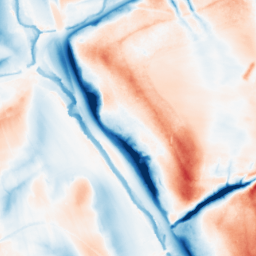
Category: classical
Decomposition family: gaussian_anisotropic
Decomposition parameters: sigma_x: 20
sigma_y: 5
Upsampling method: linear_exact
Upsampling parameters: scale: 8
Upsampling scale: 8